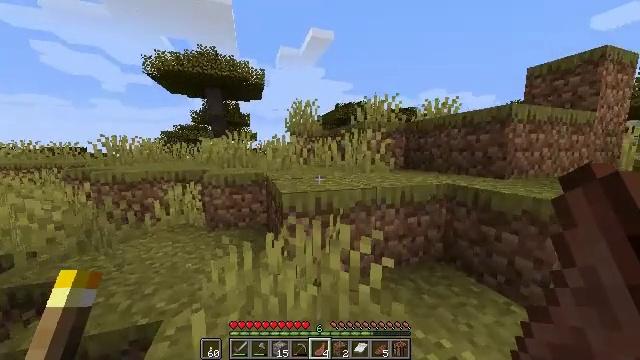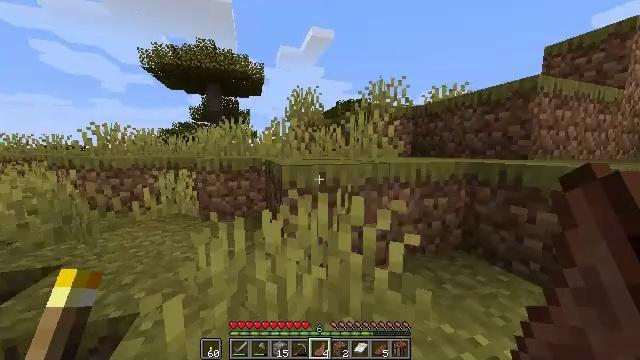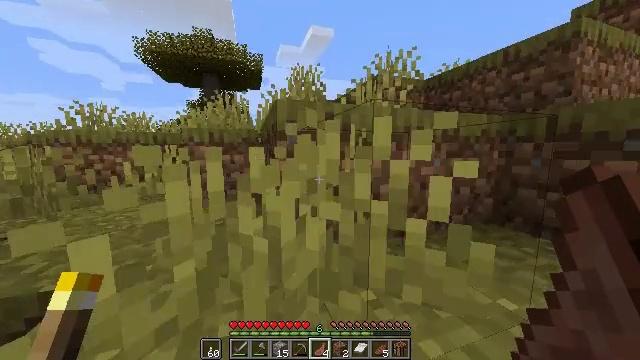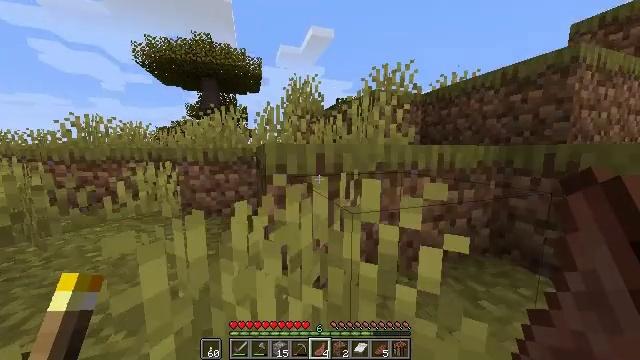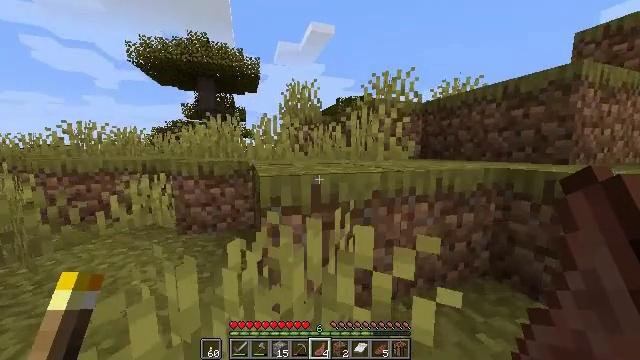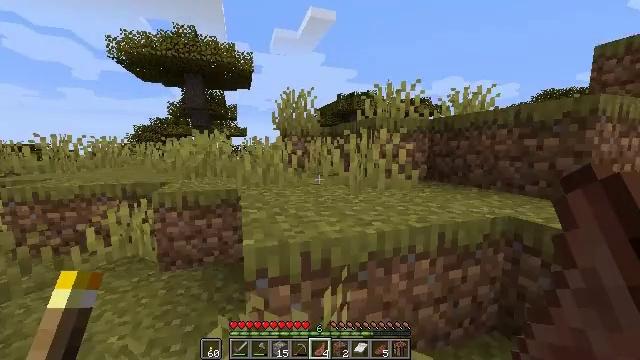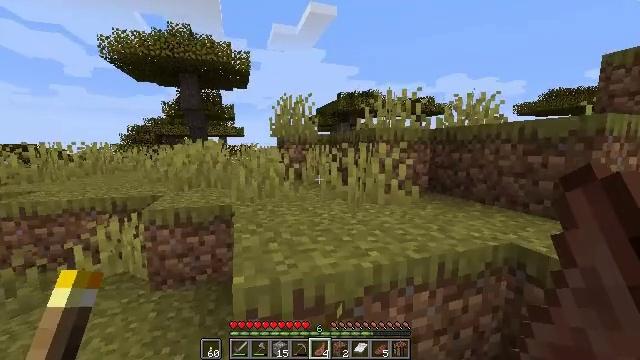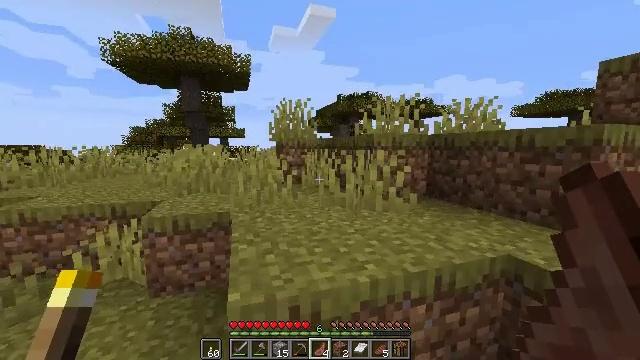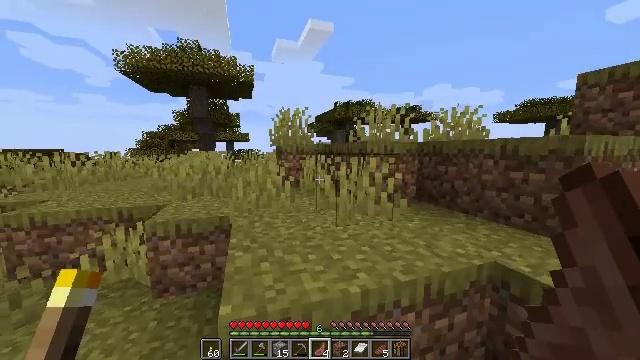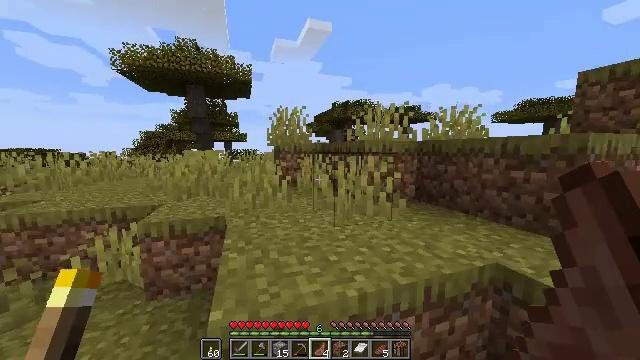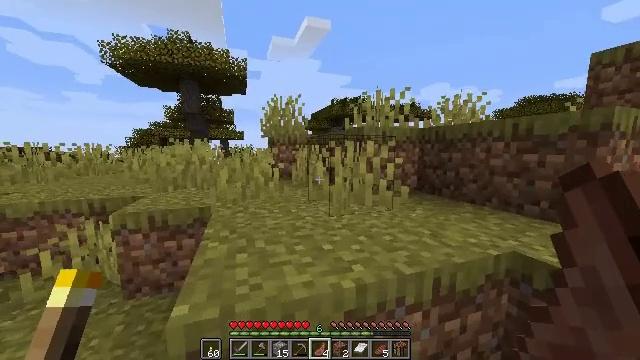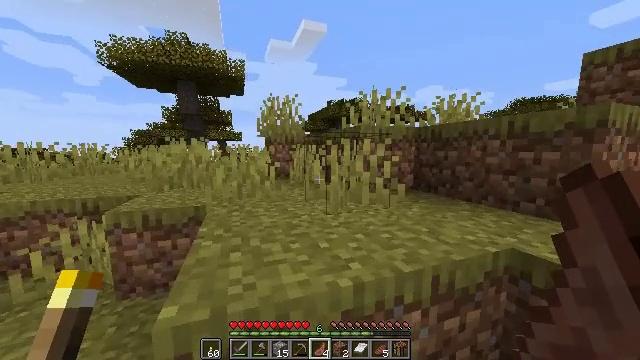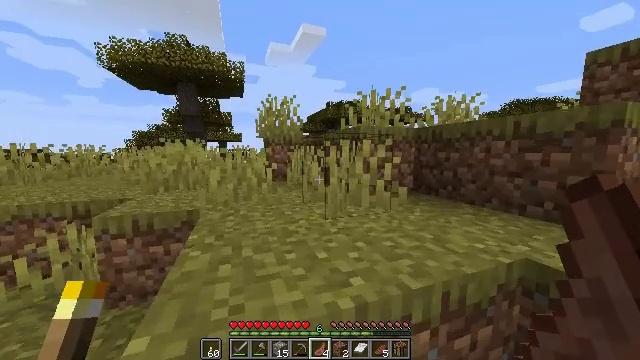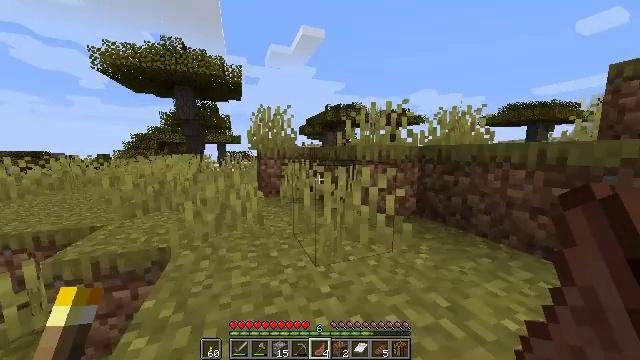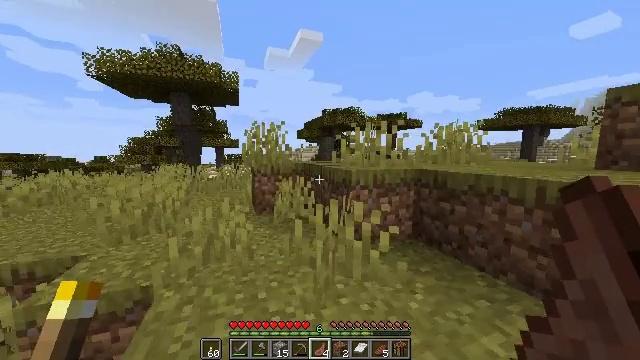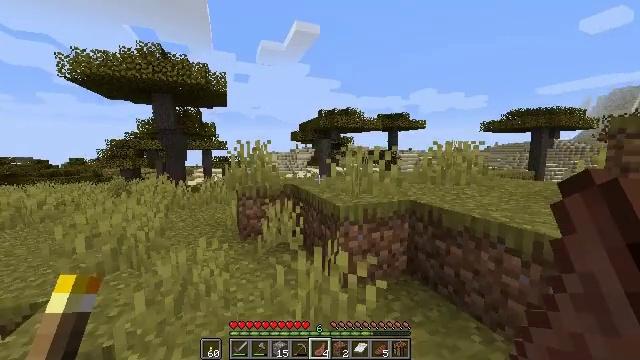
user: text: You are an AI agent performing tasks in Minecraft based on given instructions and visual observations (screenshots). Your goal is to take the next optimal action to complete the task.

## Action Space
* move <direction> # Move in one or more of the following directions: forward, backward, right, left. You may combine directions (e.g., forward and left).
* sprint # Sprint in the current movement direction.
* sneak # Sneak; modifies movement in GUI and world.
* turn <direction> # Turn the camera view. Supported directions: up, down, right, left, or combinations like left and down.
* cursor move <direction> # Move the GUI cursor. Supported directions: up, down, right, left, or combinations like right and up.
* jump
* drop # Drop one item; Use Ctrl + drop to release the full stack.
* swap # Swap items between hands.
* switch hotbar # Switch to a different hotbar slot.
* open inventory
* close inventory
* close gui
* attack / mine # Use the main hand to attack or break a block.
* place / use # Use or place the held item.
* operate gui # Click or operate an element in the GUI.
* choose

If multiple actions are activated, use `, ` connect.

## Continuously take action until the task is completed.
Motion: motion action
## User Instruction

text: Hunt a rabbit.
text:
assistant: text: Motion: move forward, sprint, jump
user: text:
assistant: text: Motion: move forward, sprint, jump
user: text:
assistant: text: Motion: move forward, sprint, jump
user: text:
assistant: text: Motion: move forward, sprint, jump
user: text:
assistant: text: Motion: move forward, sprint, jump
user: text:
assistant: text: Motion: move forward, sprint, jump
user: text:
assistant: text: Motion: move forward, sprint, jump
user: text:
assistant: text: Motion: move forward, sprint, jump
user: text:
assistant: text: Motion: move forward, sprint, jump
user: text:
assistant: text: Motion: move forward, sprint, jump
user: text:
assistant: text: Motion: move forward, sprint, jump
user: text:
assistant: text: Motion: move forward, sprint, jump
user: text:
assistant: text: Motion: move forward, sprint, jump
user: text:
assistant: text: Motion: move forward, sprint, jump
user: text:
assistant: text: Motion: move forward, sprint, jump
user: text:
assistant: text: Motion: move forward, sprint, jump
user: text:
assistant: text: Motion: move forward, sprint, jump
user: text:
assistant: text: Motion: move forward, sprint, turn right, jump
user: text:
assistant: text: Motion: move forward, sprint, jump
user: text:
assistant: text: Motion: move forward, sprint, jump
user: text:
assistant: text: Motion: move forward, sprint, jump
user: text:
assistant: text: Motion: move forward, sprint, turn right, jump
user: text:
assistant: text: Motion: move forward, sprint, jump
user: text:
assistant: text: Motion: move forward, sprint, jump
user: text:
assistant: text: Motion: move forward, sprint, jump
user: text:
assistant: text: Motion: move forward, sprint, jump
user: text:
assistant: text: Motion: move forward, sprint, jump
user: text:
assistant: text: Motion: move forward, sprint, jump
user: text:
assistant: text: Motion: move forward, sprint, jump
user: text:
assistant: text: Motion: move forward, sprint, jump